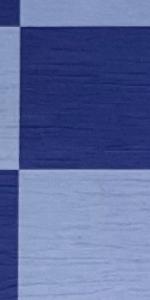
Label: Empty